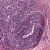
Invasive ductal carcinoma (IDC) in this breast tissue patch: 1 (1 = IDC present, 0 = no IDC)